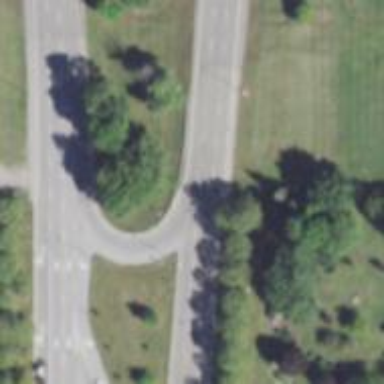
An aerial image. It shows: Secondary link road.